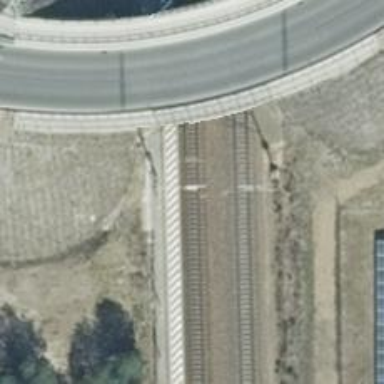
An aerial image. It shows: Milestone along the railway track with catenary mast.